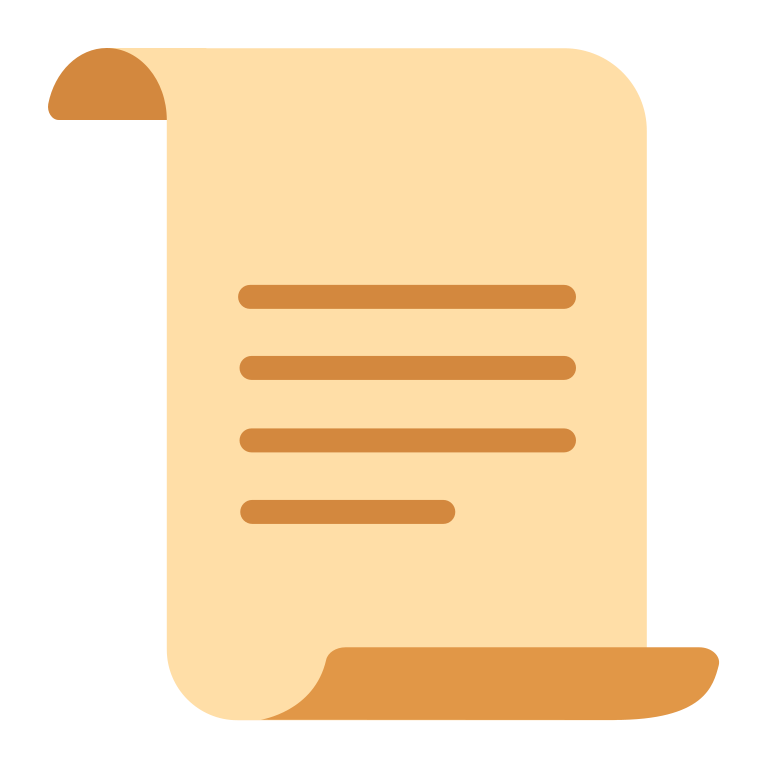
scroll flat